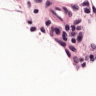
Metastatic tissue present: no